Question: this is the heatmap of the question. Each task can only be assigned to one person, and each person can only be assigned one task. How to allocate to maximize total profit? (all profits are multiples of ten), and output the maximum profit.
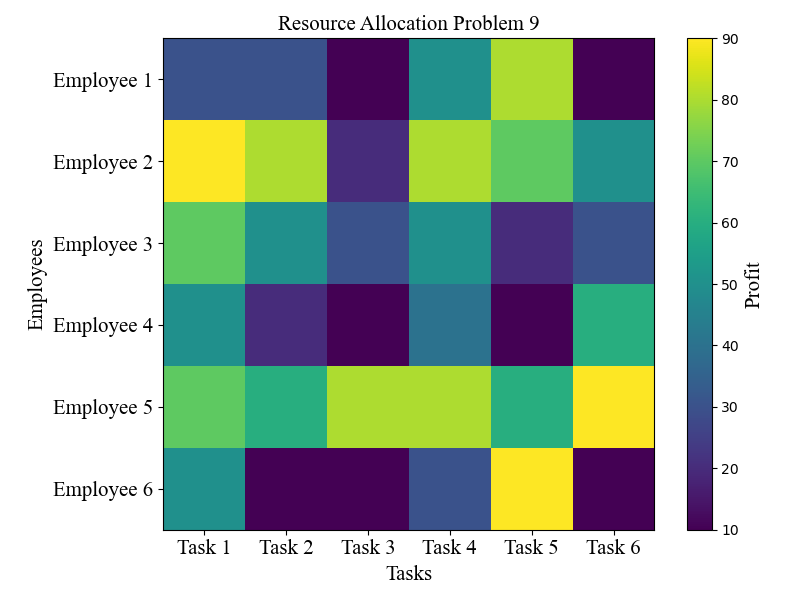
Answer: 430